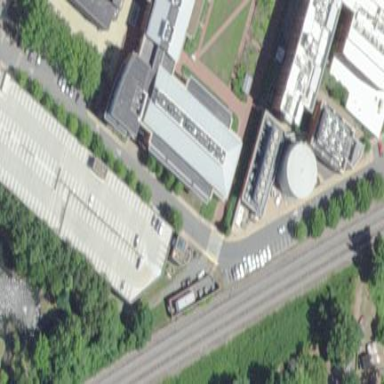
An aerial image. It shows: University building.